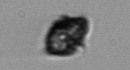
Label: Kryptoperidinium_triquetrum